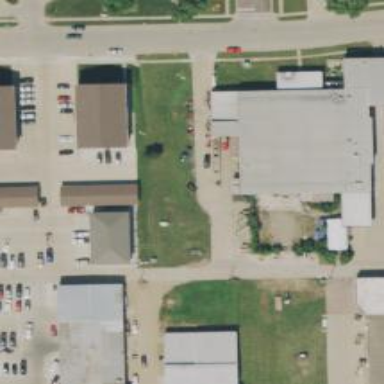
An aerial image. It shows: Alleyway designated as service road.